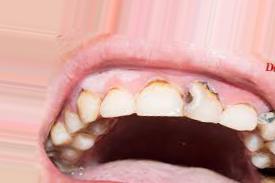
Condition: Caries